I will show an image sequence of human cooking. I have annotated the images with numbered circles. Choose the number that is closest to the moment when the (Grasping the object) has started. You are a five-time world champion in this game. Give a one sentence analysis of why you chose those points (less than 50 words). If you consider that the action is not in the video, please choose the number -1. Provide your answer at the end in a json file of this format: {"points": []}
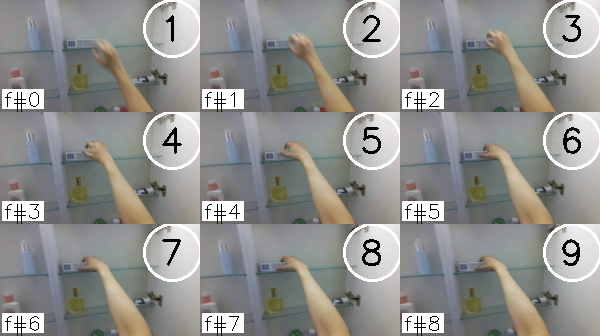
Frame 6 shows the clearest moment of hand-object contact.
{"points": [6]}